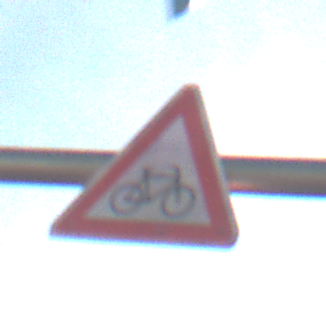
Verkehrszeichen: RadverkehrLinks
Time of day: MorningAfternoon
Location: Outdoor (Special)
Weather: PartlyCloudy
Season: NotSpecified
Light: Natural